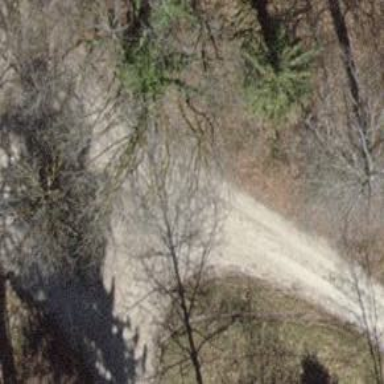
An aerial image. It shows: Track road with fine gravel surface.